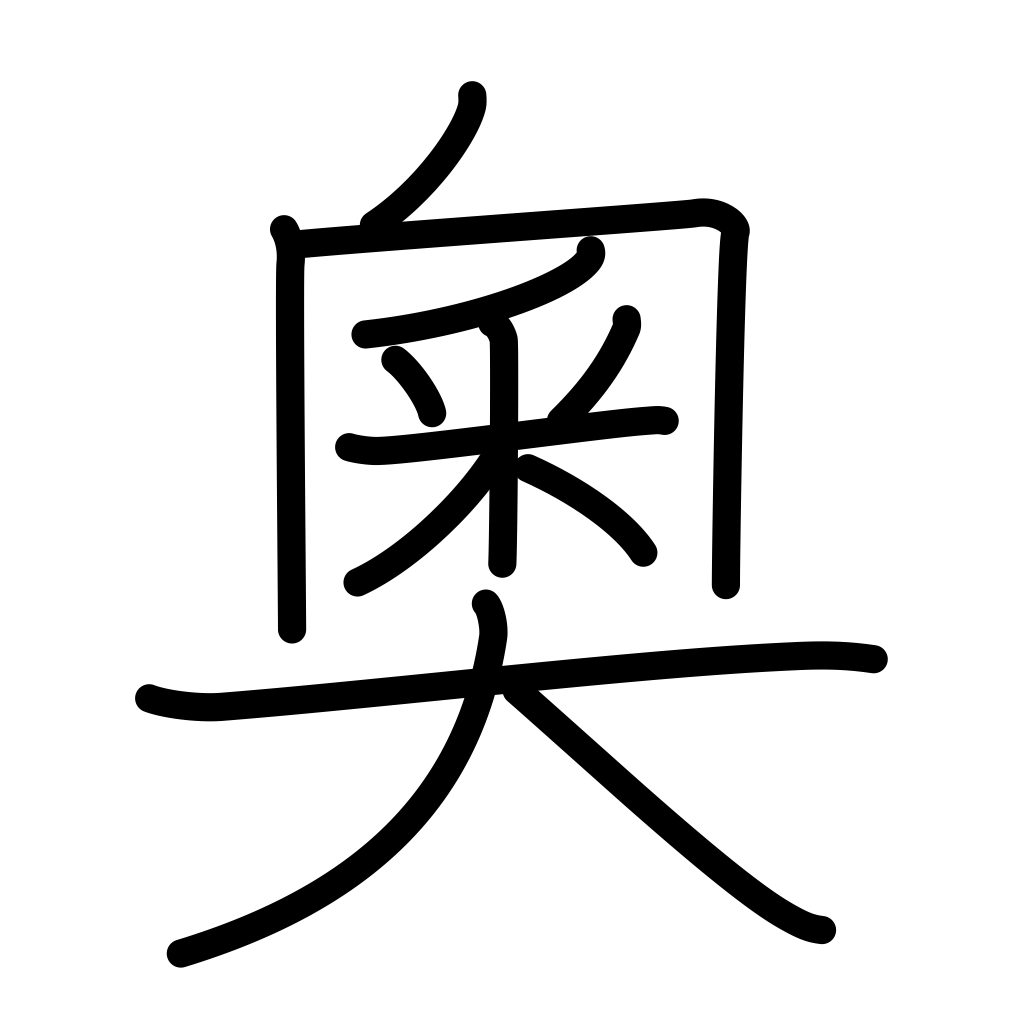
Meaning: heart, interior